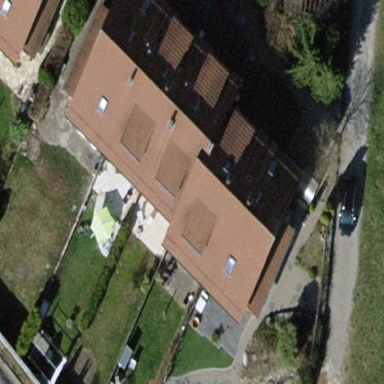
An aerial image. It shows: Terrace building.